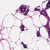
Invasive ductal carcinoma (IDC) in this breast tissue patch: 0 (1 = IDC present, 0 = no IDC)